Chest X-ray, AP view. Patient: 40 years old, sex F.
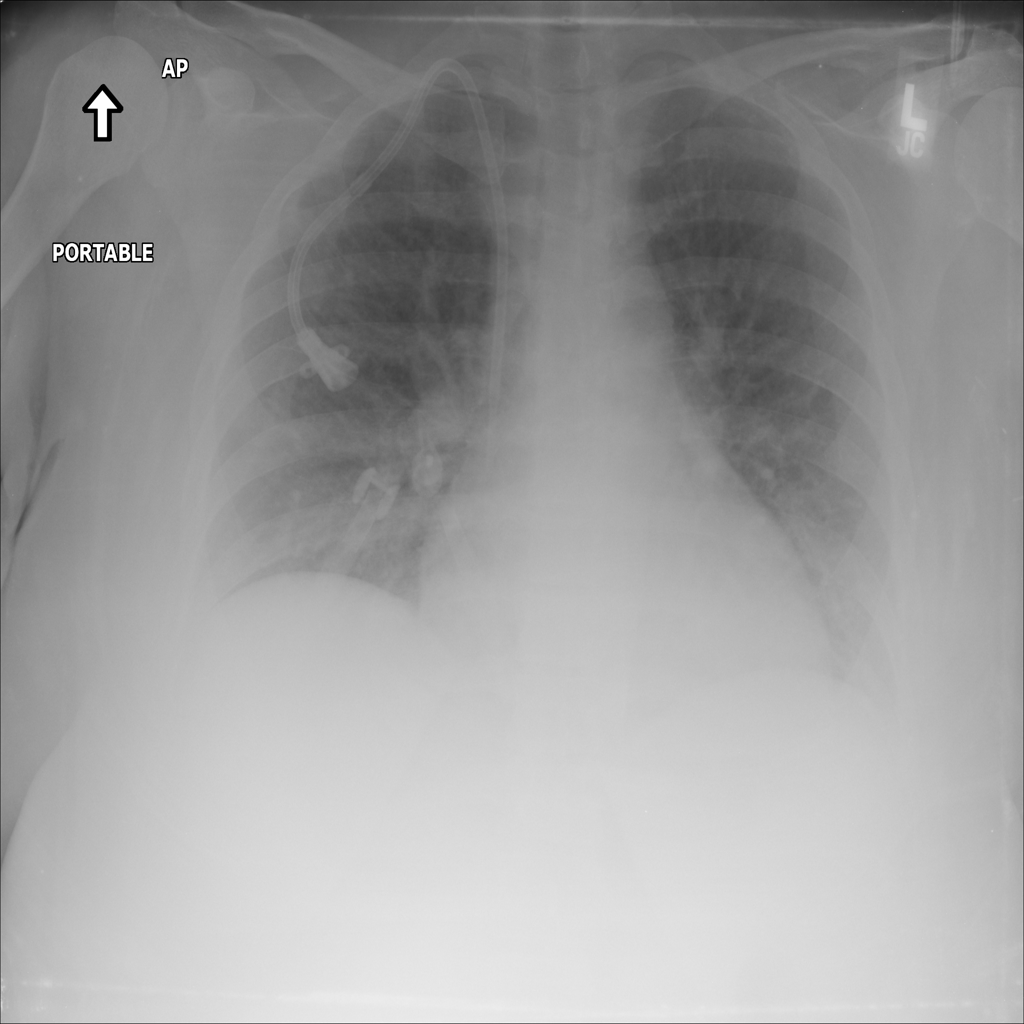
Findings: No Finding